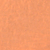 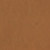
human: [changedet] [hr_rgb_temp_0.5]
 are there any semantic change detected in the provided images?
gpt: No change occurred in this area.